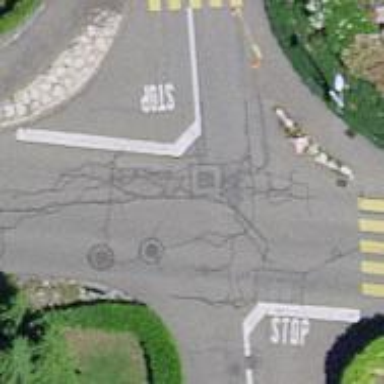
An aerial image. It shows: Stop road.